Interaction volume radius: 5 \u00c5
Interaction volume height: 10 \u00c5
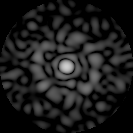
Disorder parameter: 0.901